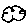
Label: cloud